Interaction volume radius: 5 \u00c5
Interaction volume height: 20 \u00c5
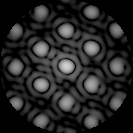
Disorder parameter: 0.08844